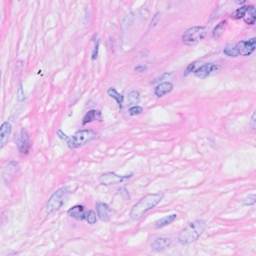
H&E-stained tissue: Breast